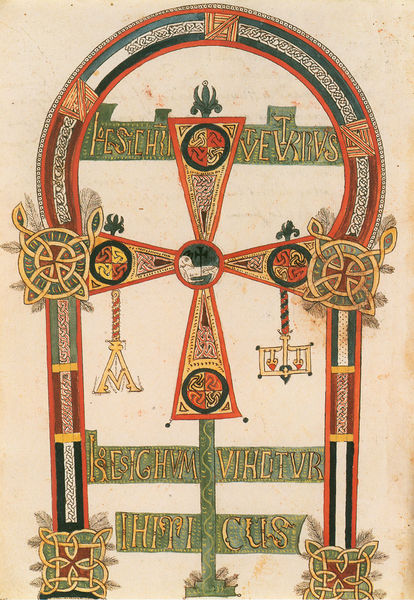
Titel: Fanlo Beatus
Institution: New York, Pierpont Morgan Library
Schlagwörter: vogel, weiß, grün, schwarz, rot, tuch, ornament, bibel, taube, tod, gold, kreis, ranken, bogen, inschrift, ornamente, verzierung, tor, buch, kreuz, seite, kreise, rom, buchseite, jesus, maria, verzierungen, handschrift, buchmalerei, lamm gottes, irisch, m, rot schwarz gold